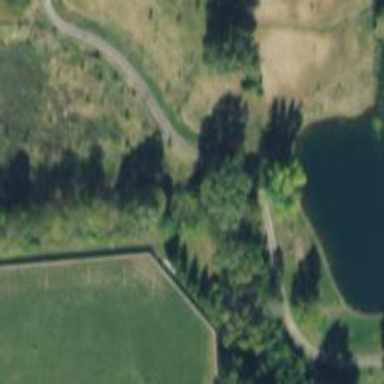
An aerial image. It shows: Pathway for golfing.